Question: I got an odd problem. Whenever I add a new entry to the database it gives it a higher id number, but somehow sees it as a lower number and puts it below the older ones.
And when sorting 'DESC' in PHP I also get this order, does anybody know whats going wrong here?
I use '$res = mysql_query("SELECT * FROM data ORDER BY 'id' DESC");'to sort them, and it gives the same order as in the pic. (Not sure why i'm being downvoted here but ok..)
Pic:

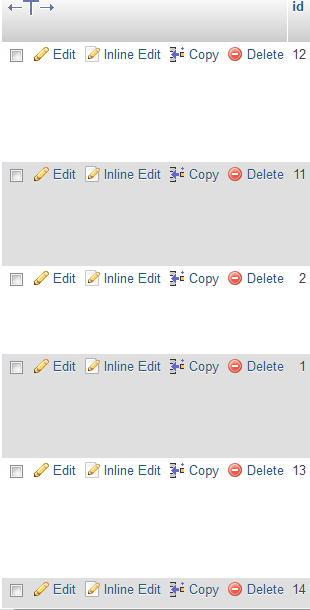
Answer: Your query is:
'''
SELECT * FROM data ORDER BY 'id' DESC
'''
You are sorting by the ''id'', note the syntax highlighting when not within quotes. This means you get them in a random order. Remove the '''. If you meant to escape the column 'id' you should use back-ticks:
'''
SELECT * FROM data ORDER BY 'id' DESC
'''